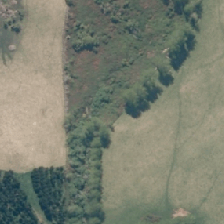
Land cover: deciduous_hardwood